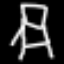
Label: chair